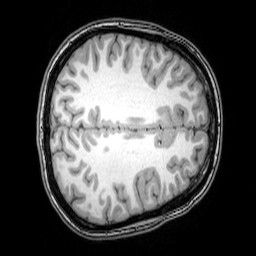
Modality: T1w
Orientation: axial
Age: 22
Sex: female
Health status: healthy
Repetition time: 0.081 s
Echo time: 0.037 s